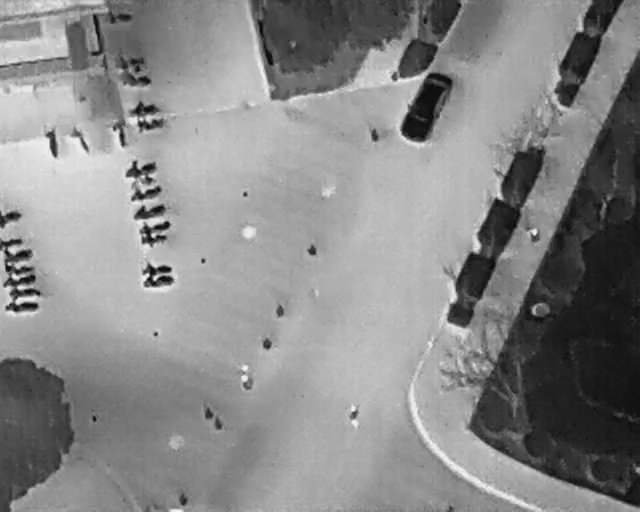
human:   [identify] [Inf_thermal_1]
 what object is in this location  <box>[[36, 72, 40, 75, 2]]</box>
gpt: <ref>1 large person at the bottom</ref>

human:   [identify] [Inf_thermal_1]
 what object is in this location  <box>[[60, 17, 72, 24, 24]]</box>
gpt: <ref>1 medium car at the top</ref>